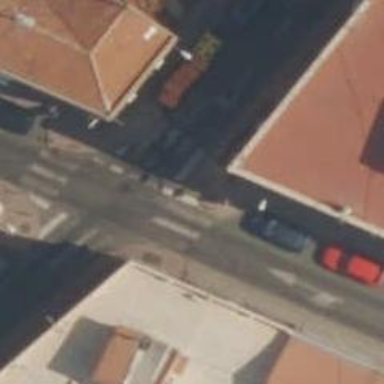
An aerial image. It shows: Uncontrolled zebra crossing on the road.